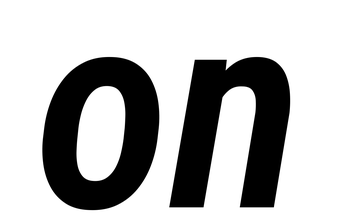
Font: Roboto-Italic_Condensed_SemiBold_Italic